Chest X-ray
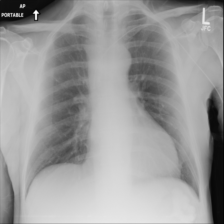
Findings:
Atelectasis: negative
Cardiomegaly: negative
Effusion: negative
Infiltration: negative
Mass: negative
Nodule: negative
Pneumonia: negative
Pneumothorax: negative
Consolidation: negative
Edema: negative
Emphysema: negative
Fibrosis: negative
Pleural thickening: negative
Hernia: negative